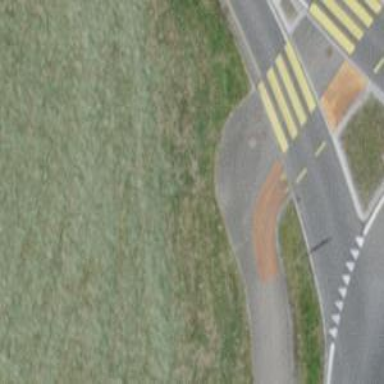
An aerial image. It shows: Sidewalk.